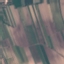
Land use / land cover: PermanentCrop